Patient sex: F
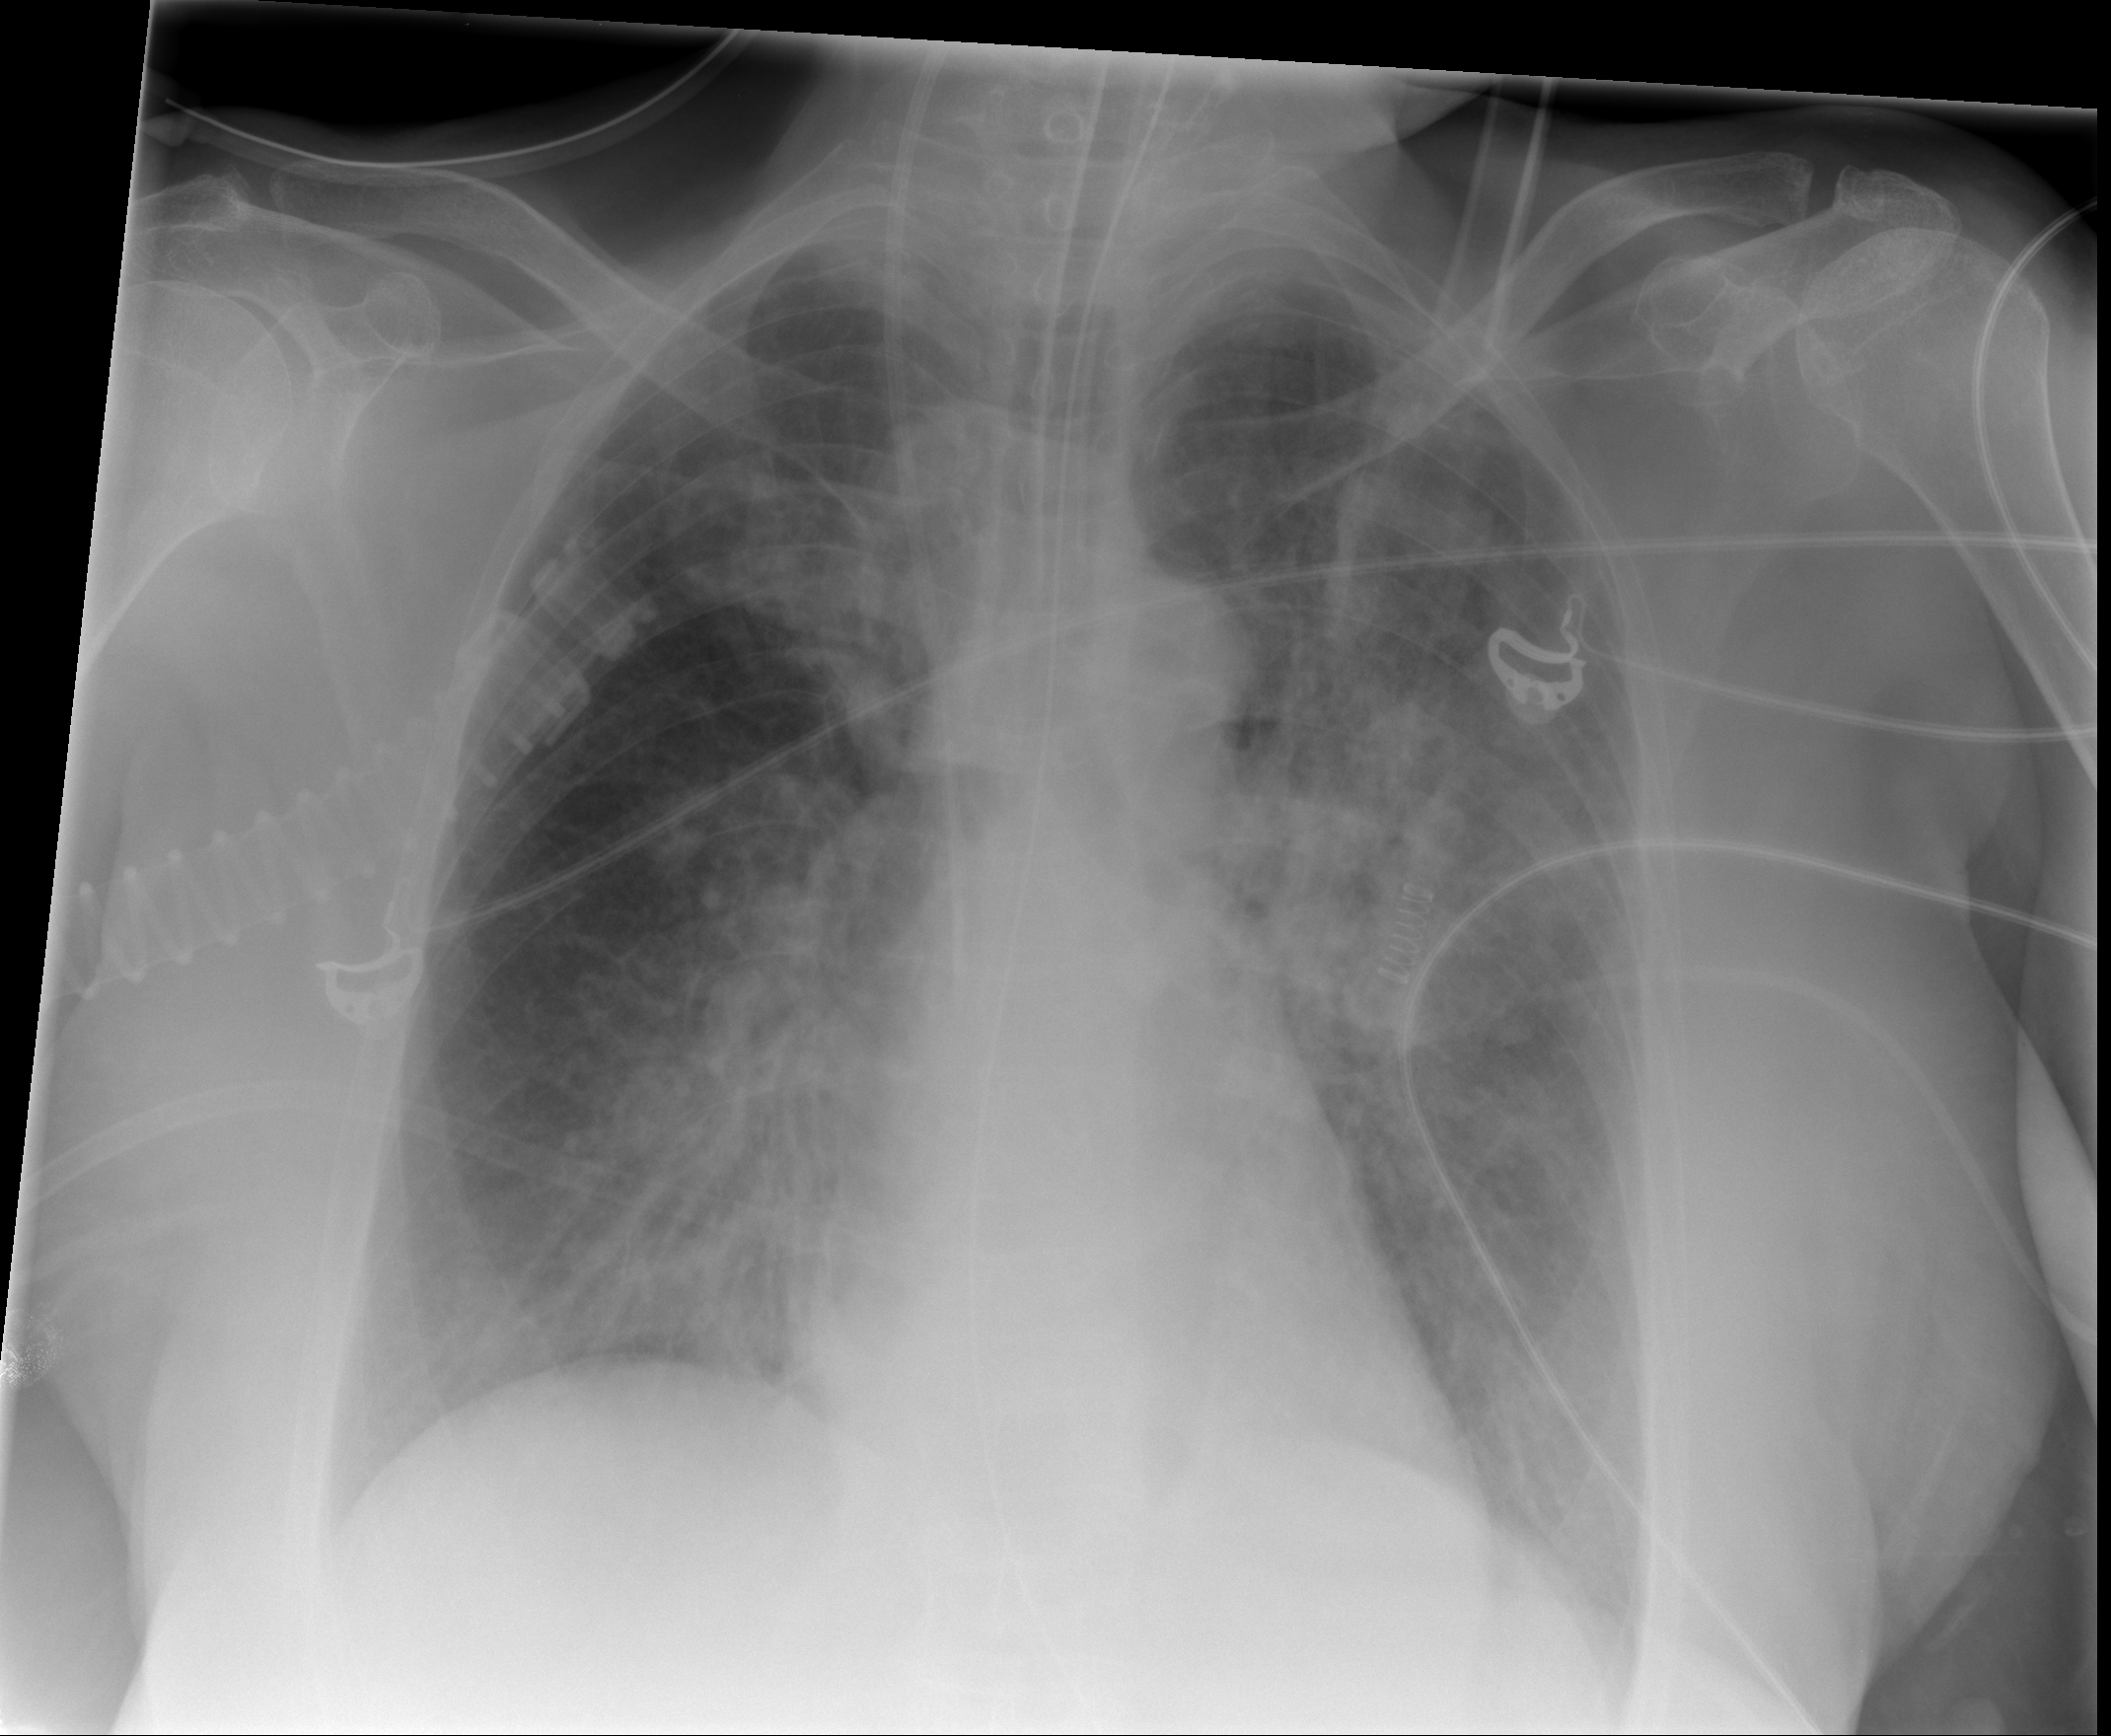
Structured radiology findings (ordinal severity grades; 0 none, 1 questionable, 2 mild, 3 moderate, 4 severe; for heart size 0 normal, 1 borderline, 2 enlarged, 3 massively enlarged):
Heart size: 0
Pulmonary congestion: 3
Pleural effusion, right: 0
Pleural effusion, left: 1
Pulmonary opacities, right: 2
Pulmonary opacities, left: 3
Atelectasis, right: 2
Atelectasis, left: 3